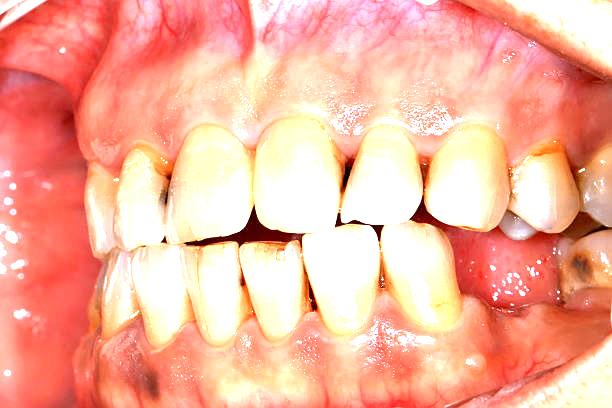
Condition: Gingivitis